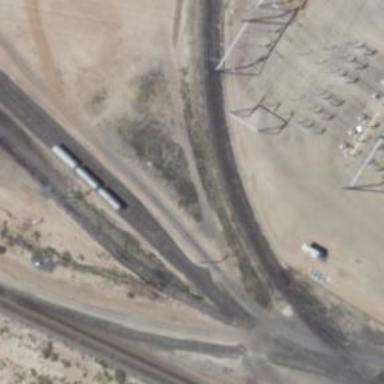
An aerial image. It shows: Railway spur service.